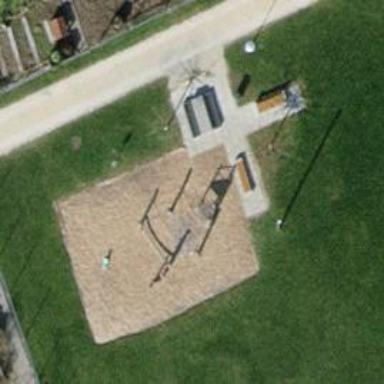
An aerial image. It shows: Brown bench in the vicinity.